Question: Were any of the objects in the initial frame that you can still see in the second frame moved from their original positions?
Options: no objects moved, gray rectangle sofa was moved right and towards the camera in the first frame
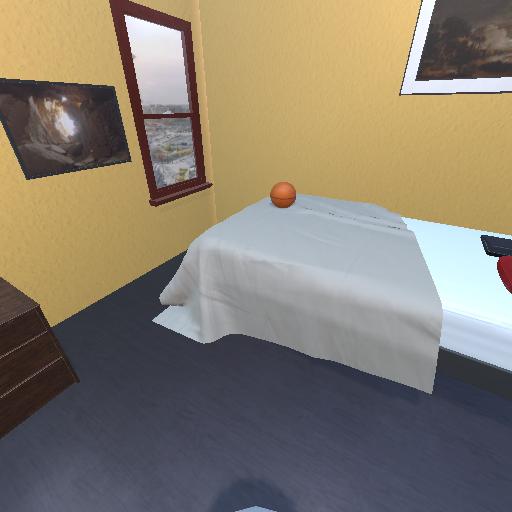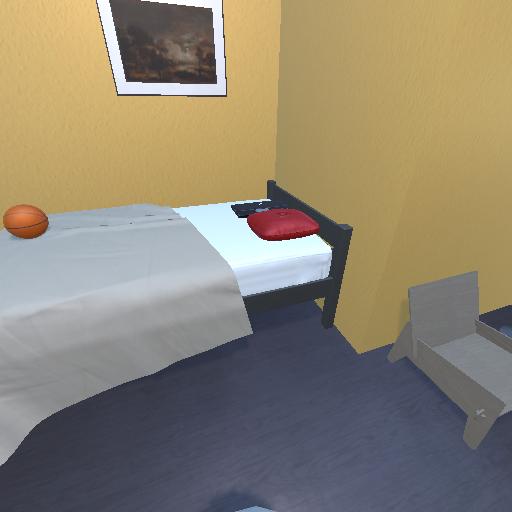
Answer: no objects moved